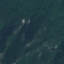
Land use / land cover class: Forest